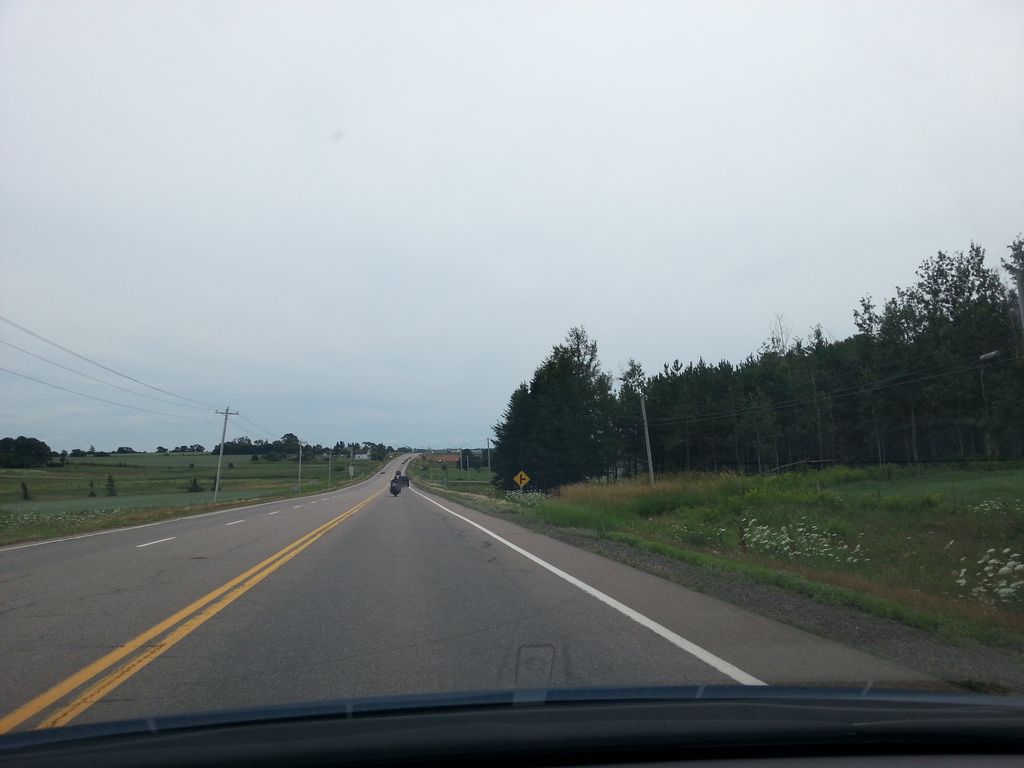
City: charlottetown